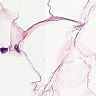
Metastatic tissue present: no